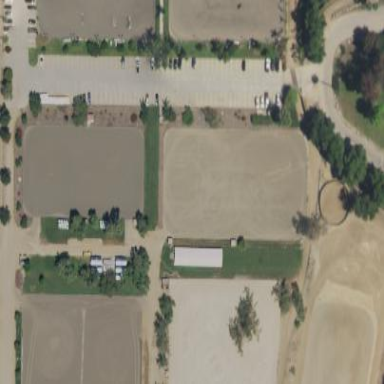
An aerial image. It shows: Equestrian pitch with dirt surface.